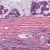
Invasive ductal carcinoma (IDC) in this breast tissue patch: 1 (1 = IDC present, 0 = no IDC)